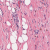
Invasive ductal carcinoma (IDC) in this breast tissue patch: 0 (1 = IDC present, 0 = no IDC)